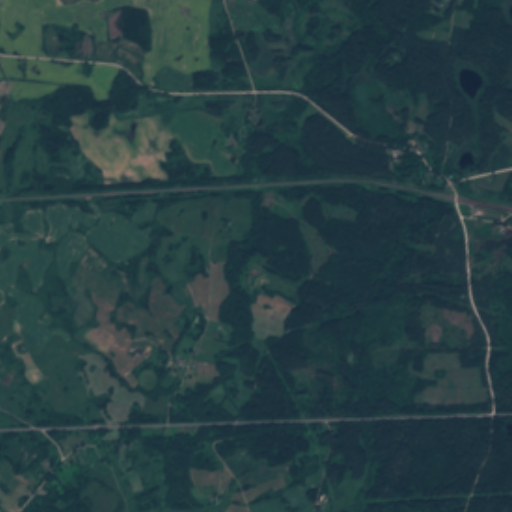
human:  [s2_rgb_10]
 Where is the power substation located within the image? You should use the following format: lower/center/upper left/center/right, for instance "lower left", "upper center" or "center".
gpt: The power substation is located in the lower left of the image.
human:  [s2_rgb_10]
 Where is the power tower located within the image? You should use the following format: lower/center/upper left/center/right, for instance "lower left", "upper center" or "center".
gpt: The power tower is located in the lower right of the image.
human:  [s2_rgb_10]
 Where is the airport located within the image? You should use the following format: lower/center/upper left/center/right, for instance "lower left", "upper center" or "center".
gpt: There is no airport in the image.